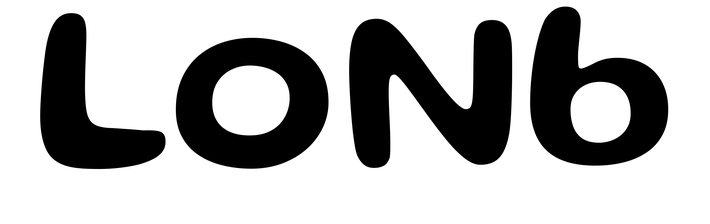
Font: Gluten_Medium